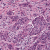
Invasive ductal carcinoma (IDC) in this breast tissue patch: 1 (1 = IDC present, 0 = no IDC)